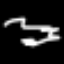
Label: squiggle